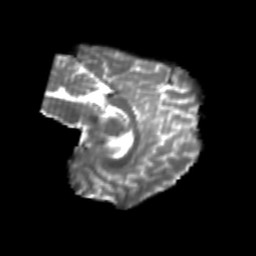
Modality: T2w
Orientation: sagittal
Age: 23
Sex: female
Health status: healthy
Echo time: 0.074 s